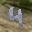
Label: 4